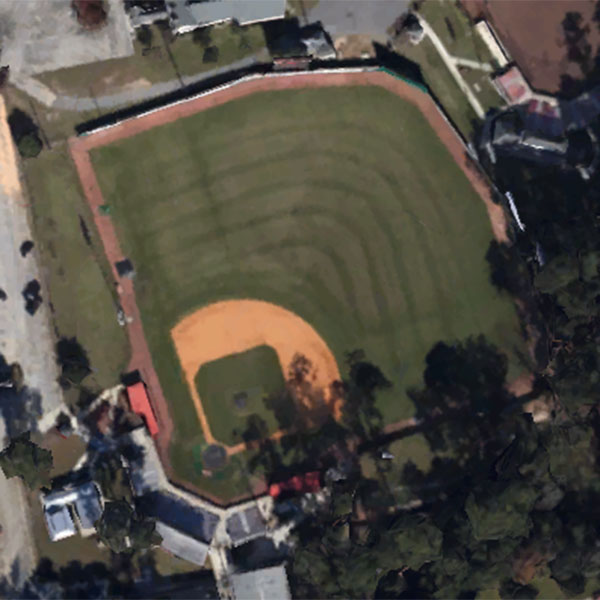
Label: BaseballField